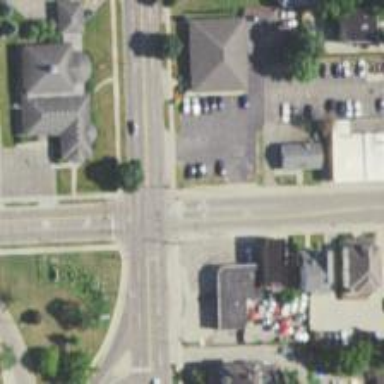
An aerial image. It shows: Marked crossing on the road.